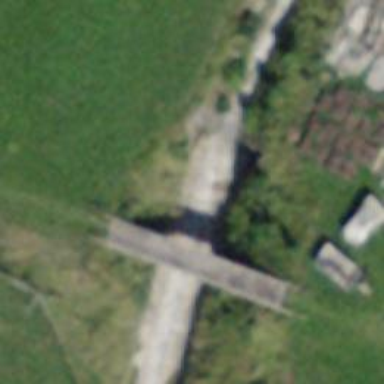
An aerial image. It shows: Track road on bridge.